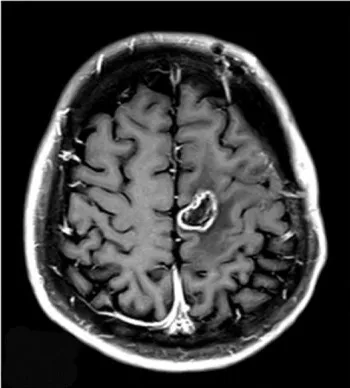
21st May.
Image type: radiology (mri)